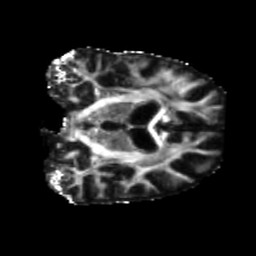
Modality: FA
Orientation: coronal
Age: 64
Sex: male
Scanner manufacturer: siemens
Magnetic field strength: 3 T
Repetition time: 5.25 s
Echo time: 0.08 s